Question: I'm using an old project that still references 'RestServiceBase<TRequest>' and I know need to log all calls request and response for this API.
I can easily and add something like:
'''
// get reponse from request
object response = this.OnGetSpecificAccount(request);
// log
Logs.LogRequestWithResponse(
this.RequestContext, this.Request.HttpMethod, response.ToJson());
'''
and after some extraction and inserting into the database I would get a log looking like:

> <URL>
But I was wondering if there's already some that I could take advantage and can easily hook up to the base class and log this automatically, as I would want to log the 'Auth' call as well (in order to get the 'username' that is being authenticated and match the 'username' with the 'session'.
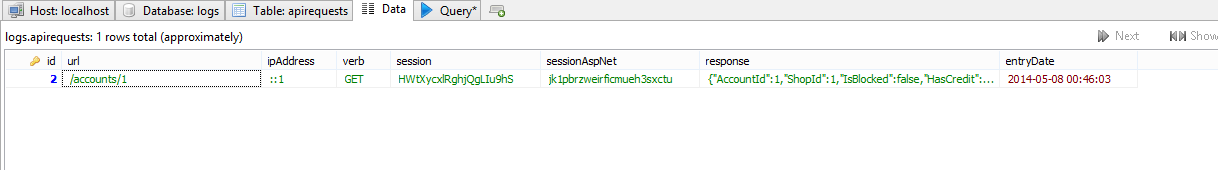
Answer: While there is built in logging using the 'RequestLogsFeature', this is aimed at debugging your project.
However ServiceStack does make it easy to get at all the relevant information you need by using a request filter that will be run for each request.
The code below demonstrates how you would record how long a request takes, and the other values you were looking for, such as SessionId, IP address, Verb, URI, etc.
'''
public override void Configure(Funq.Container container)
{
// Record the time the request started.
this.GlobalRequestFilters.Add((req, res, requestDto) => req.SetItem("StartTime", DateTime.Now));
// The request has been processed, ready to send response
this.GlobalResponseFilters.Add((req, res, responseDto) => {
var startTime = req.GetItem("StartTime") as DateTime?;
var endTime = DateTime.Now;
var log = new {
// Request URL
Url = req.AbsoluteUri,
// Verb
Verb = req.Verb,
// Session Id
SessionId = req.GetSessionId(),
// IP Address
Ip = req.RemoteIp,
// Record the Request DTO
Request = req.Dto.ToJson(),
// Record the Response DTO
Response = responseDto.ToJson(),
// Get the start time that was recorded when the request started
StartTime = startTime.Value,
// Time request finished
EndTime = endTime,
// Determine the duration of the request
Duration = endTime - startTime.Value,
};
// Save the log to the database
// Resolve the database connection
var db = TryResolve<IDbConnectionFactory>().OpenDbConnection();
// ...
});
}
'''

I hope this helps.